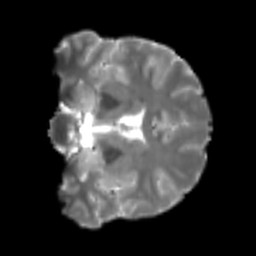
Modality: T2w
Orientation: coronal
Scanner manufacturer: siemens
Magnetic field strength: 3 T
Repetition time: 4 s
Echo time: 0.0594 s